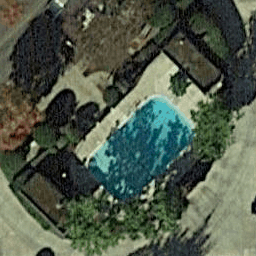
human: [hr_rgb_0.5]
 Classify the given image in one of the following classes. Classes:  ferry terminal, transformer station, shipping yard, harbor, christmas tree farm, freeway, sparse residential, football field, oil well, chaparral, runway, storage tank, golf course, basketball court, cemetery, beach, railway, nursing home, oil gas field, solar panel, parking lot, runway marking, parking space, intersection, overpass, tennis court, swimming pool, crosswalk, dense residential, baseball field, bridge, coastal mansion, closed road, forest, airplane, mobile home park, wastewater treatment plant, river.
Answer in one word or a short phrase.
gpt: swimming pool